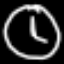
Label: clock